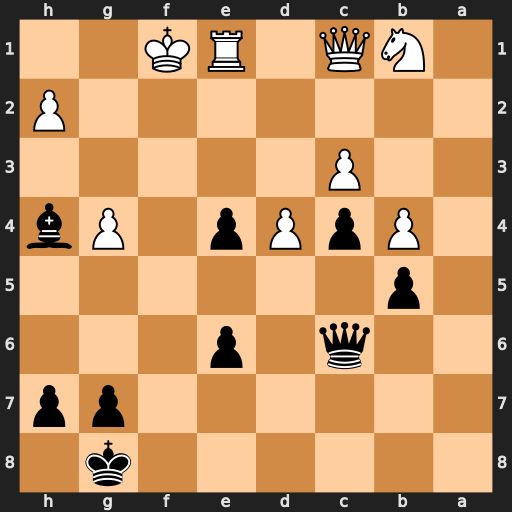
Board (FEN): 6k1/6pp/2q1p3/1p6/1PpPp1Pb/2P5/7P/1NQ1RK2
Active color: b
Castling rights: -
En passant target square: -
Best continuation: e3 Qxe3 Qh1+ Ke2 Qxe1+